Interaction volume radius: 5 \u00c5
Interaction volume height: 30 \u00c5
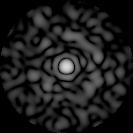
Disorder parameter: 0.8408